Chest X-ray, PA view. Patient: 31 years old, sex F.
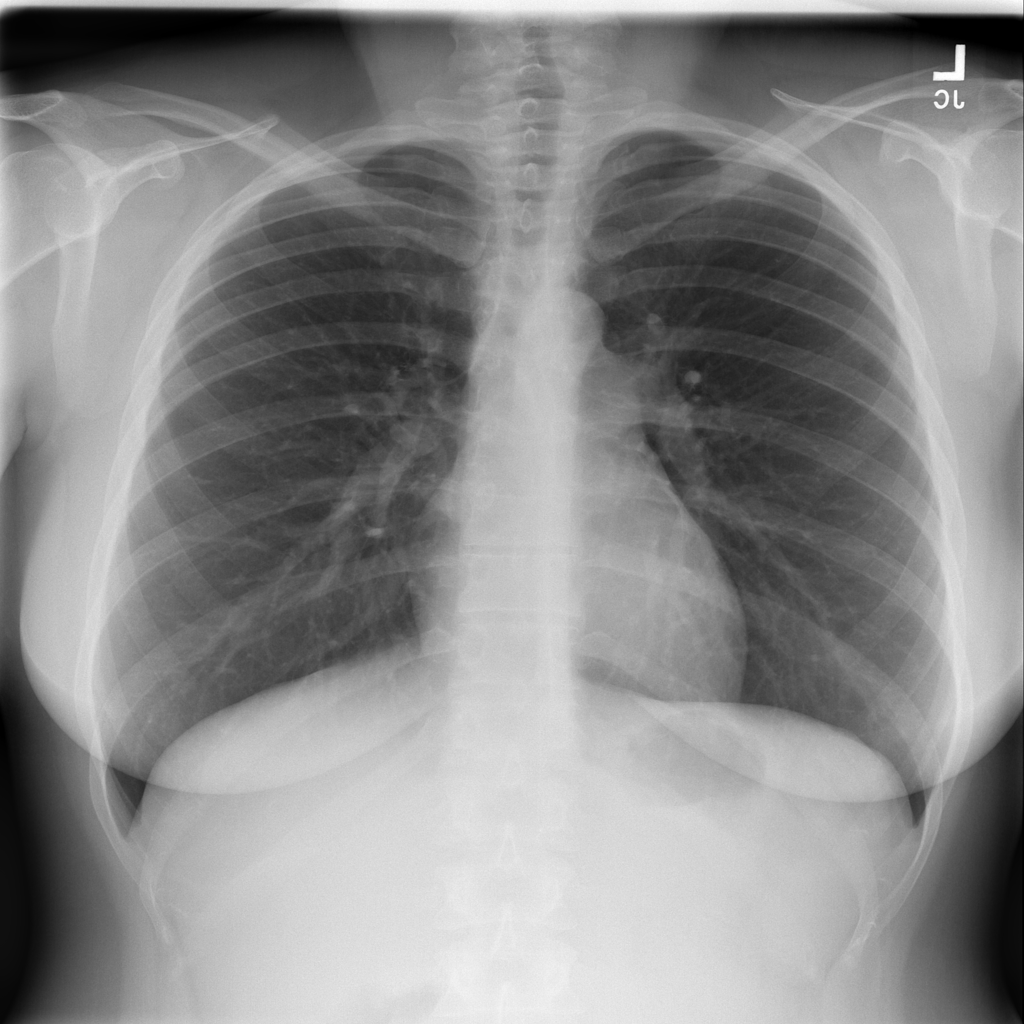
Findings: Infiltration